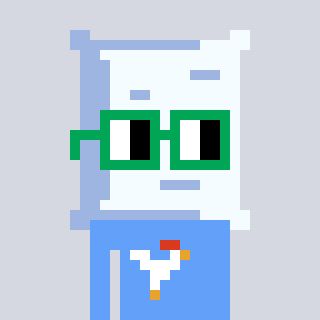
a pixel art character with square green glasses, a pillow-shaped head and a blue-colored body on a cool background